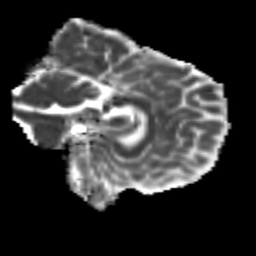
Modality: MD
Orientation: sagittal
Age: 21
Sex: female
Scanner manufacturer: siemens
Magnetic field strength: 3 T
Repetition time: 3.5 s
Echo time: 0.104 s